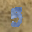
Label: 5